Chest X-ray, PA view. Patient: 63 years old, sex M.
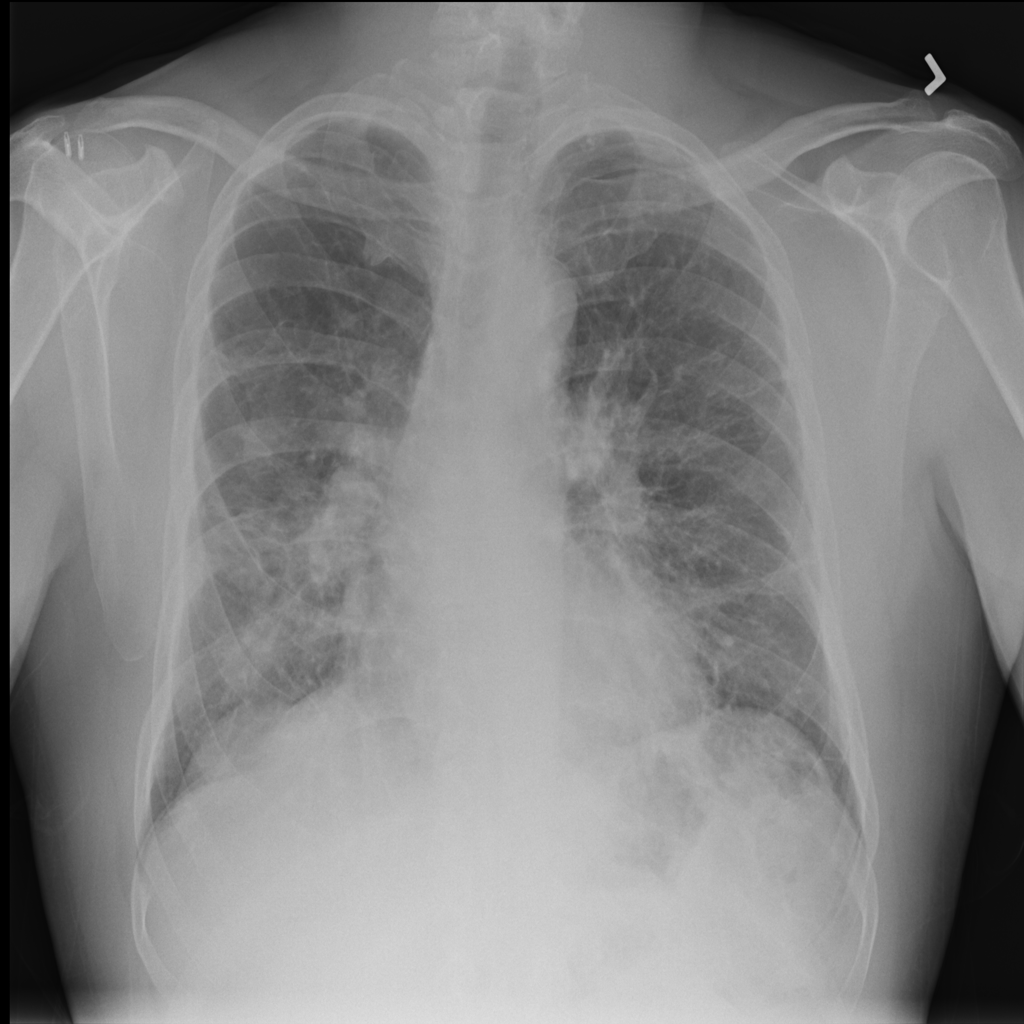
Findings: No Finding